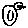
Label: bird